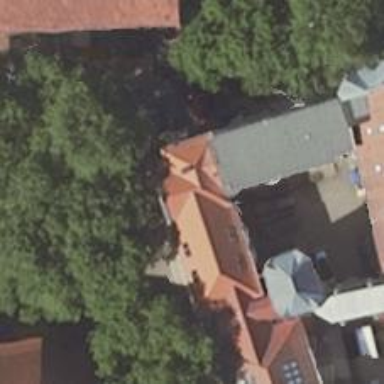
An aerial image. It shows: Historic building.